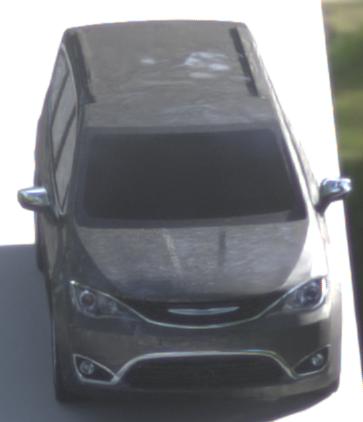
Make: Chrysler
Model: Pacifica
Detailed model: -
Model produced from: 2016
Model produced until: 2020
Doors: 5
Color: gray
Road condition: dry road
Daytime: morning or afternoon
Contrast: low contrast